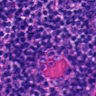
Metastatic tissue present: no